Aerial crown-view tile of a tropical tree (Barro Colorado Island, Panama), acquired 20250317:
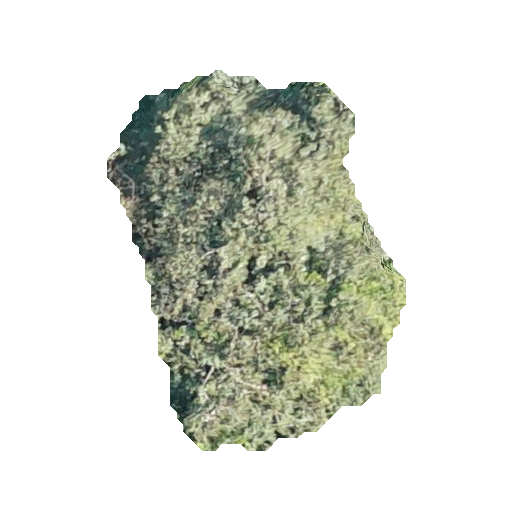
Species: Luehea seemannii
GBIF accepted scientific name: Luehea seemannii
Crown area: 117.429 m²